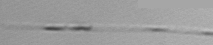
Label: Leptocylindrus